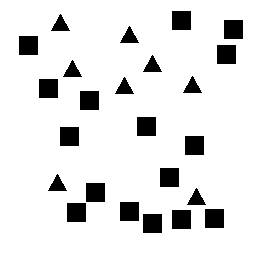
Squares: 16
Triangles: 8
Stars: 0
Total shapes: 24